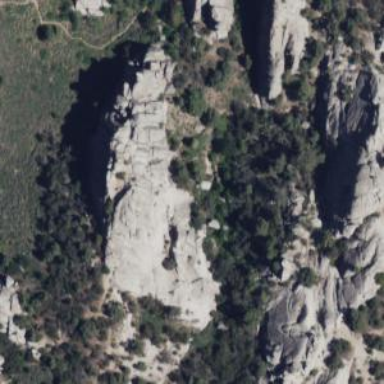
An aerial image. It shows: Landscape dominated by bare rock.